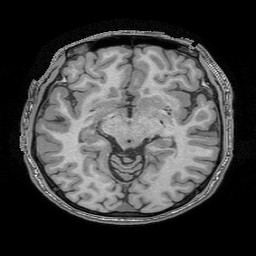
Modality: T1w
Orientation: axial
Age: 24
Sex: male
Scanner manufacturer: philips
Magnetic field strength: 1.5 T
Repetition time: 6.644 s
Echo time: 3.014 s